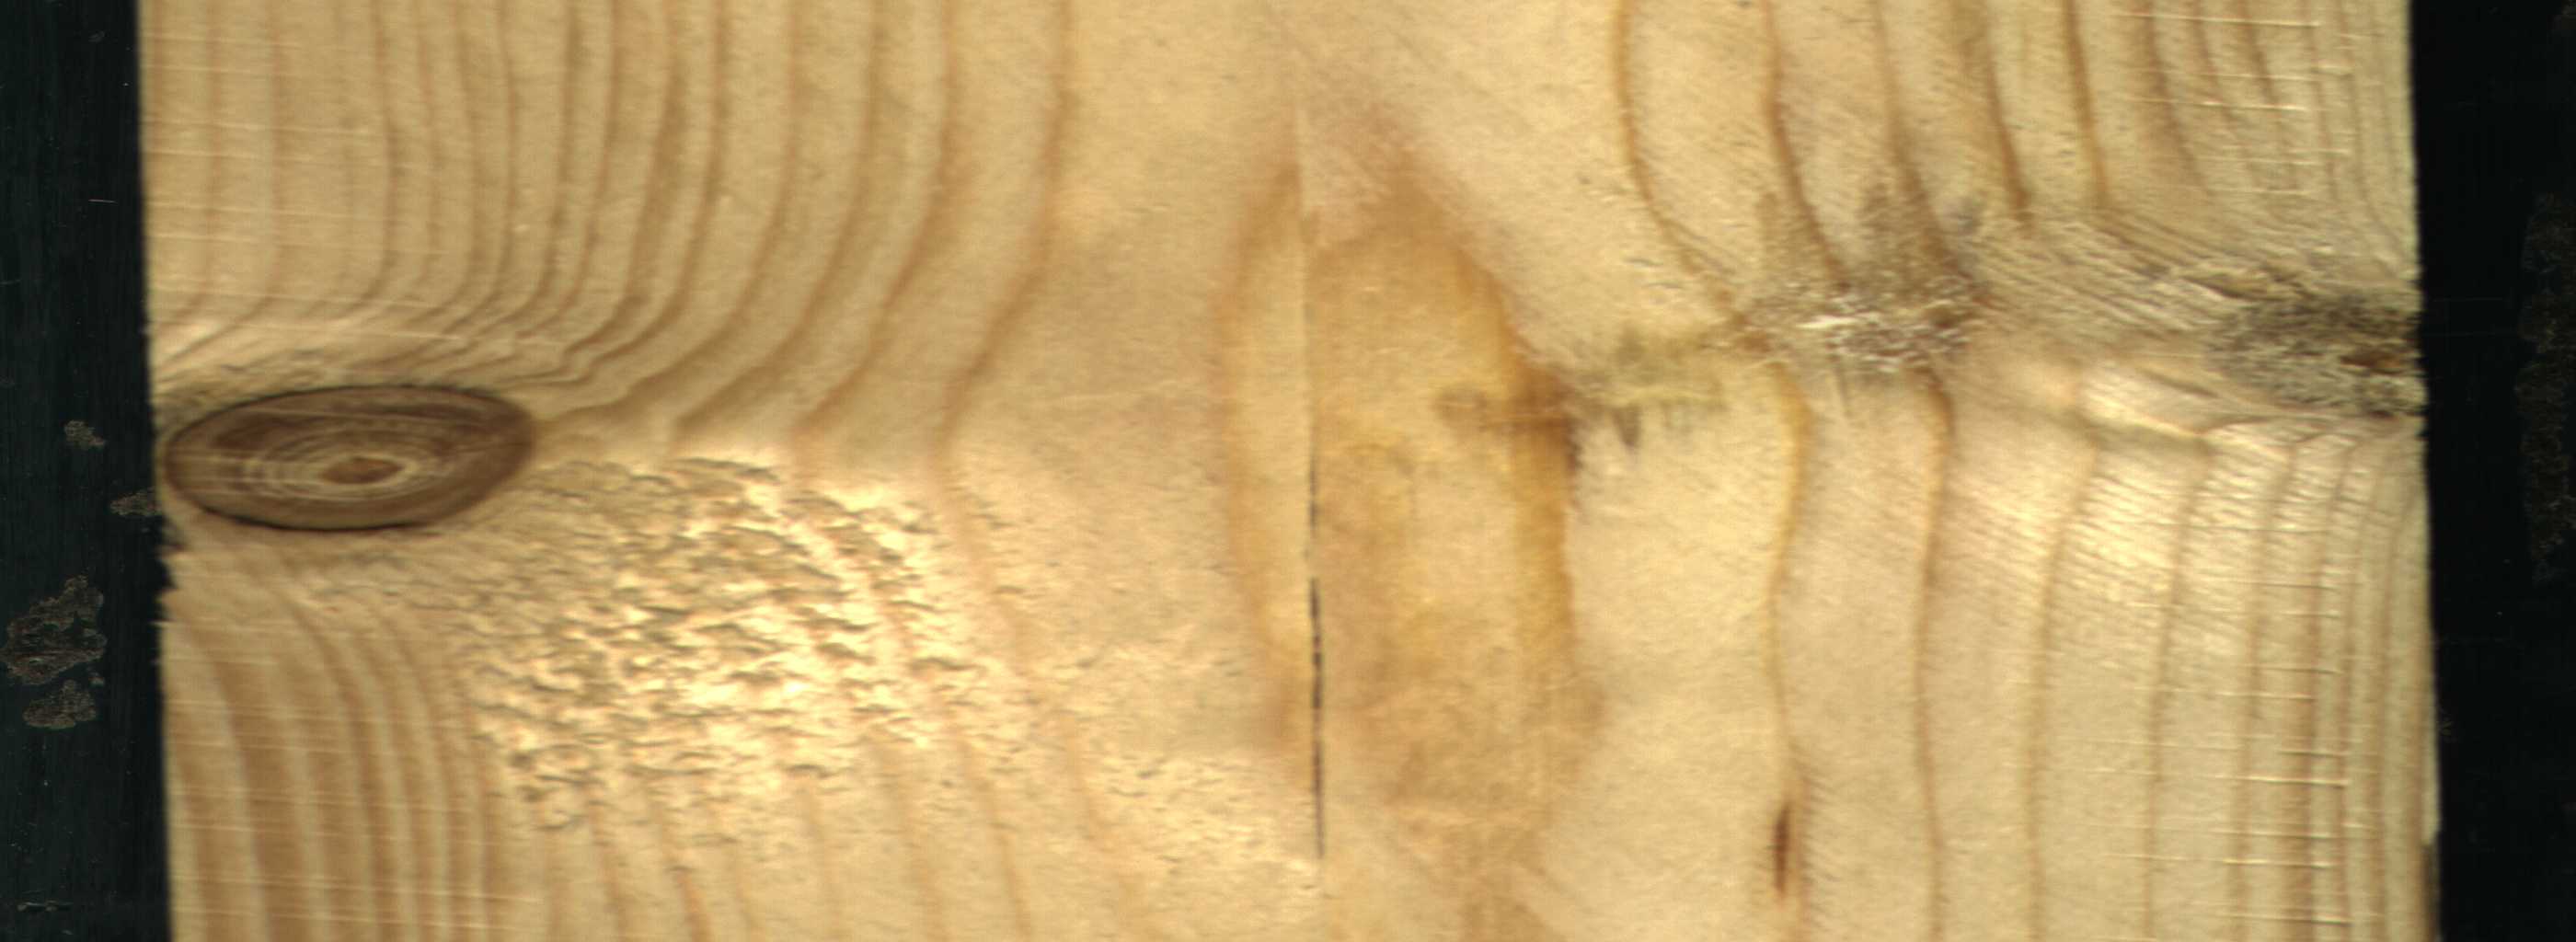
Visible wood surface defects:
resin
Crack
Dead_Knot
Live_Knot